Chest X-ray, AP view. Patient: 66 years old, sex M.
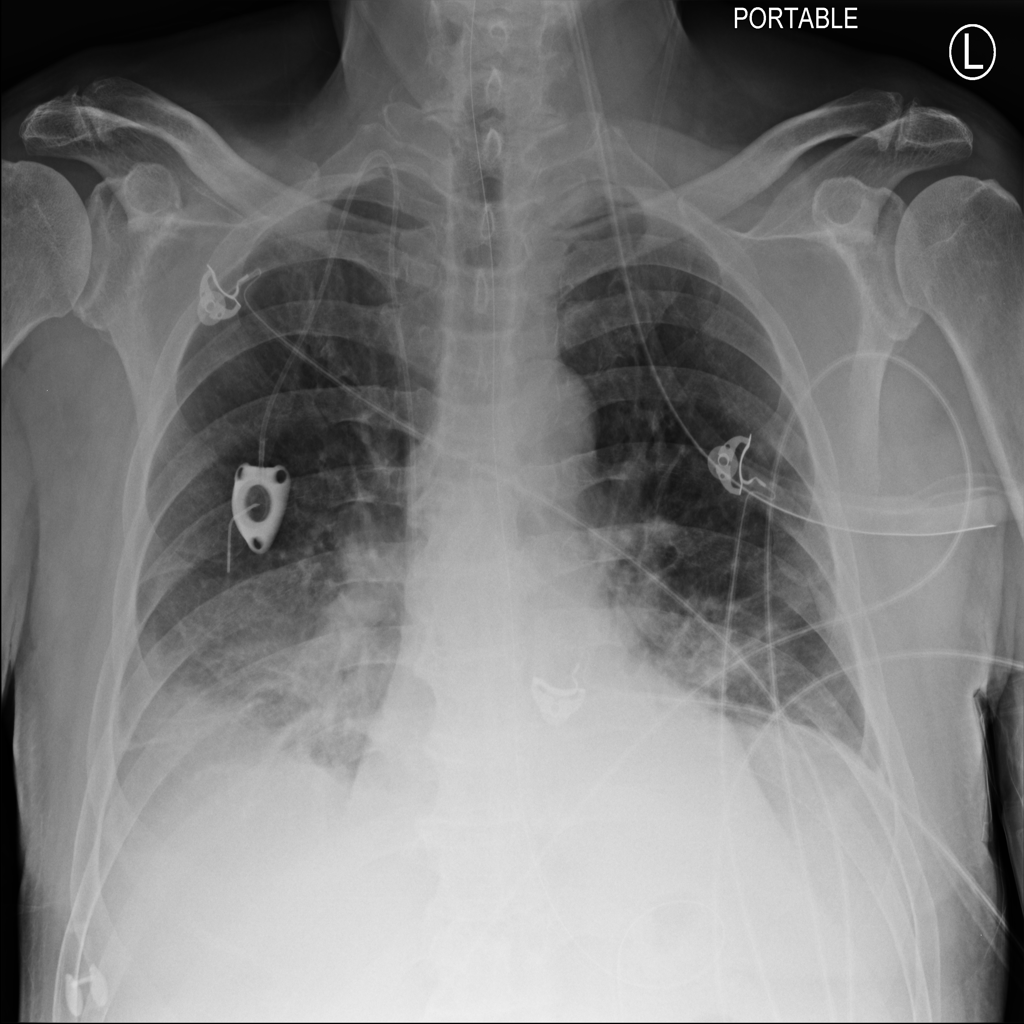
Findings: Atelectasis, Effusion, Infiltration